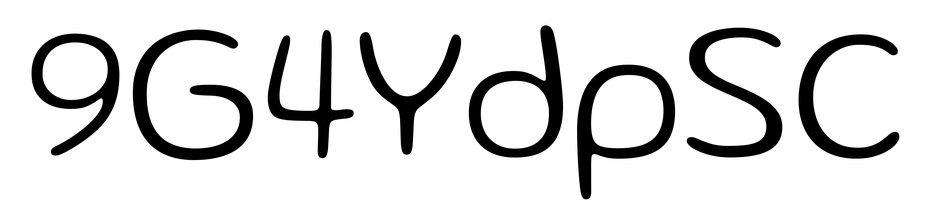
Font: Gluten_ExtraLight